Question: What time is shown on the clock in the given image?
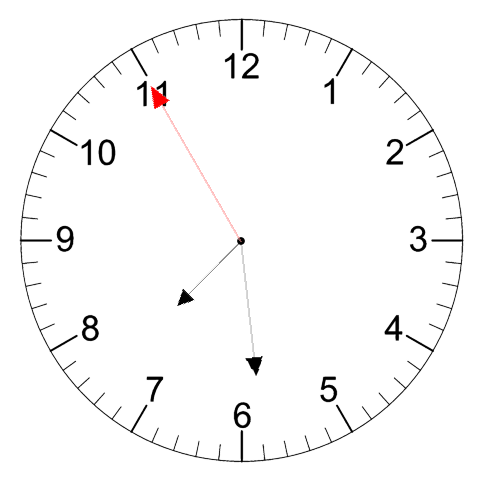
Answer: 07:28:55